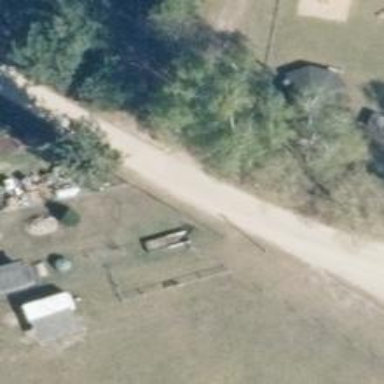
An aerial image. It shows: Unclassified road with grade 3 tracktype.